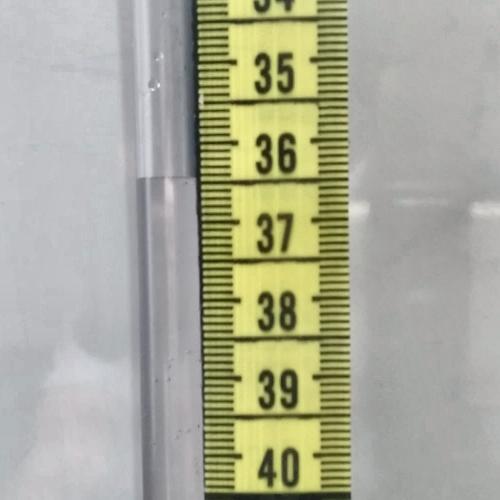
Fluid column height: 36.4 cm